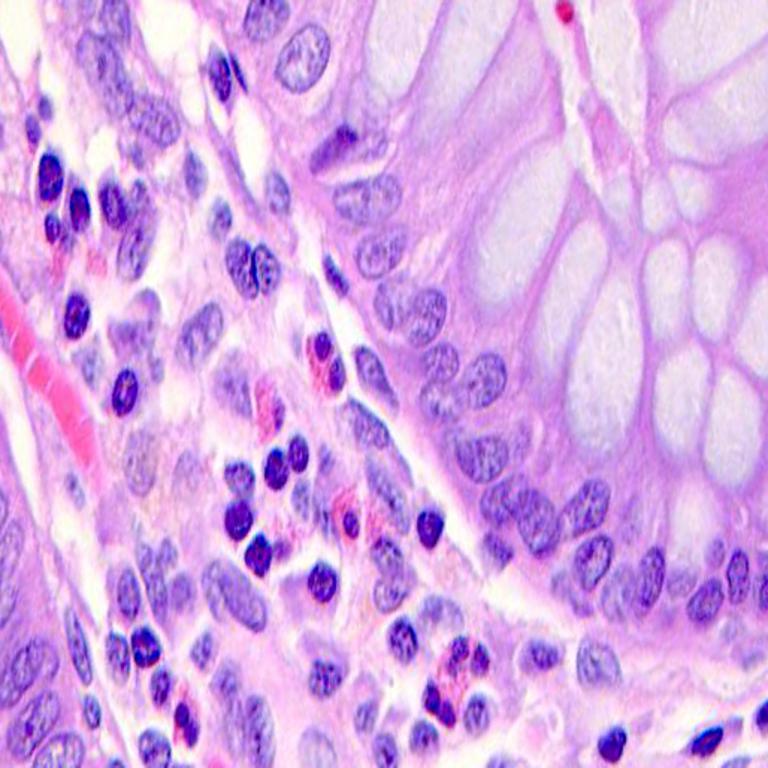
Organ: colon
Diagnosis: benign